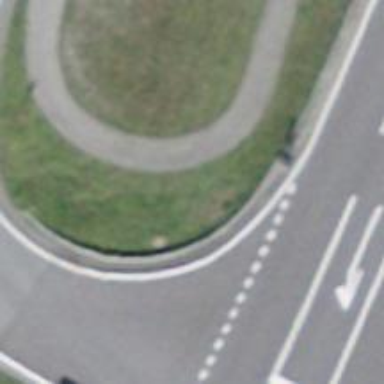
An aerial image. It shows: Cycleway.